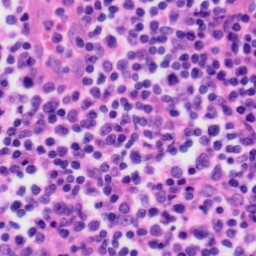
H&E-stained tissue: Tonsil